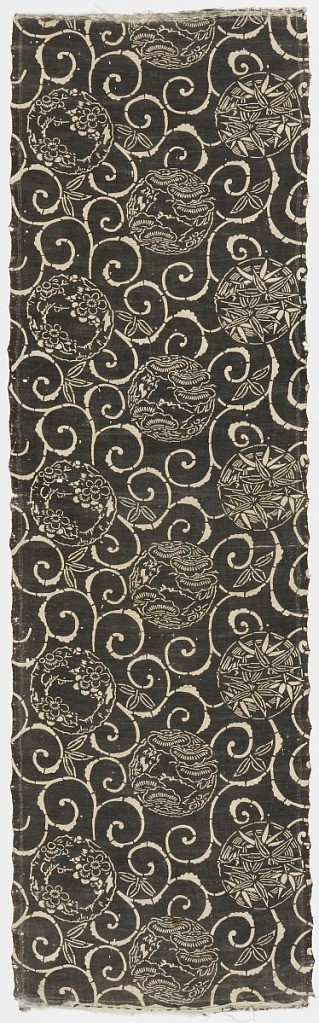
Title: Textile
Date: late 18th century
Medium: silk Technique: stencil resist (katazome)
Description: Weft-ribbed tabby ground with large roundels of pine, bamboo or plum scattered in ground of continuous curling arabesques, reserved in white on dark greenish-gray ground.